Field crop: maize
Growth stage: 2
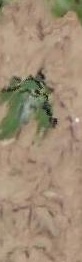
Species: maize